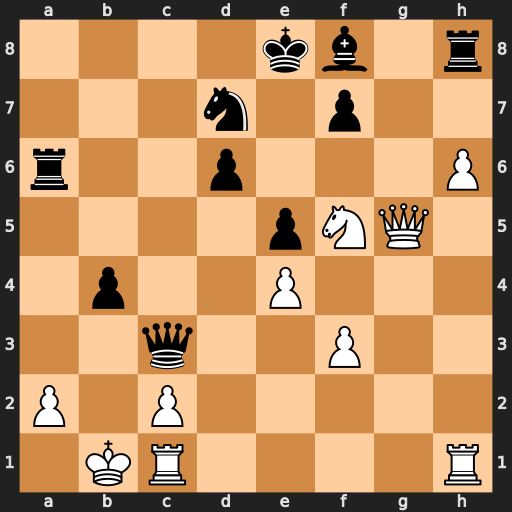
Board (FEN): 4kb1r/3n1p2/r2p3P/4pNQ1/1p2P3/2q2P2/P1P5/1KR4R
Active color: w
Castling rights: k
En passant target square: -
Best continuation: Ng7+ Bxg7 hxg7